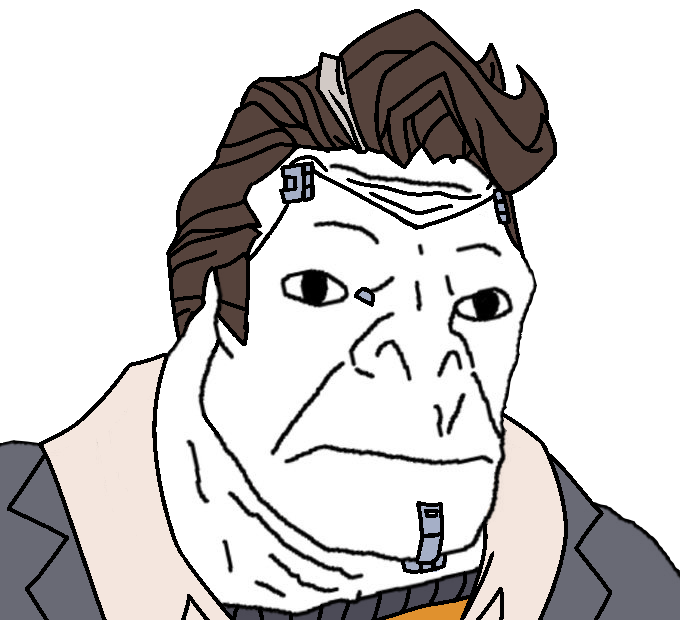
Label: 5_Craig